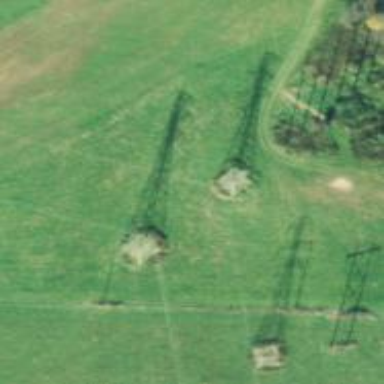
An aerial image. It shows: Lattice structure tower used for power transmission.